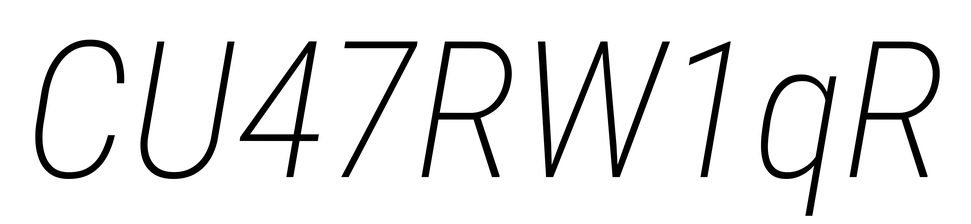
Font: Roboto-Italic_Condensed_ExtraLight_Italic